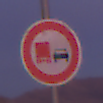
Verkehrszeichen: UeberholverbotKraftfahrzeuge
Umgebung: Outdoor, Nature
Tageszeit: Dawn
Wetter: PartlyCloudy
Licht: Natural
Jahreszeit: NotSpecified
Kontrast: MediumContrast